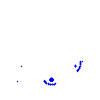
Particle: kaon